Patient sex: M
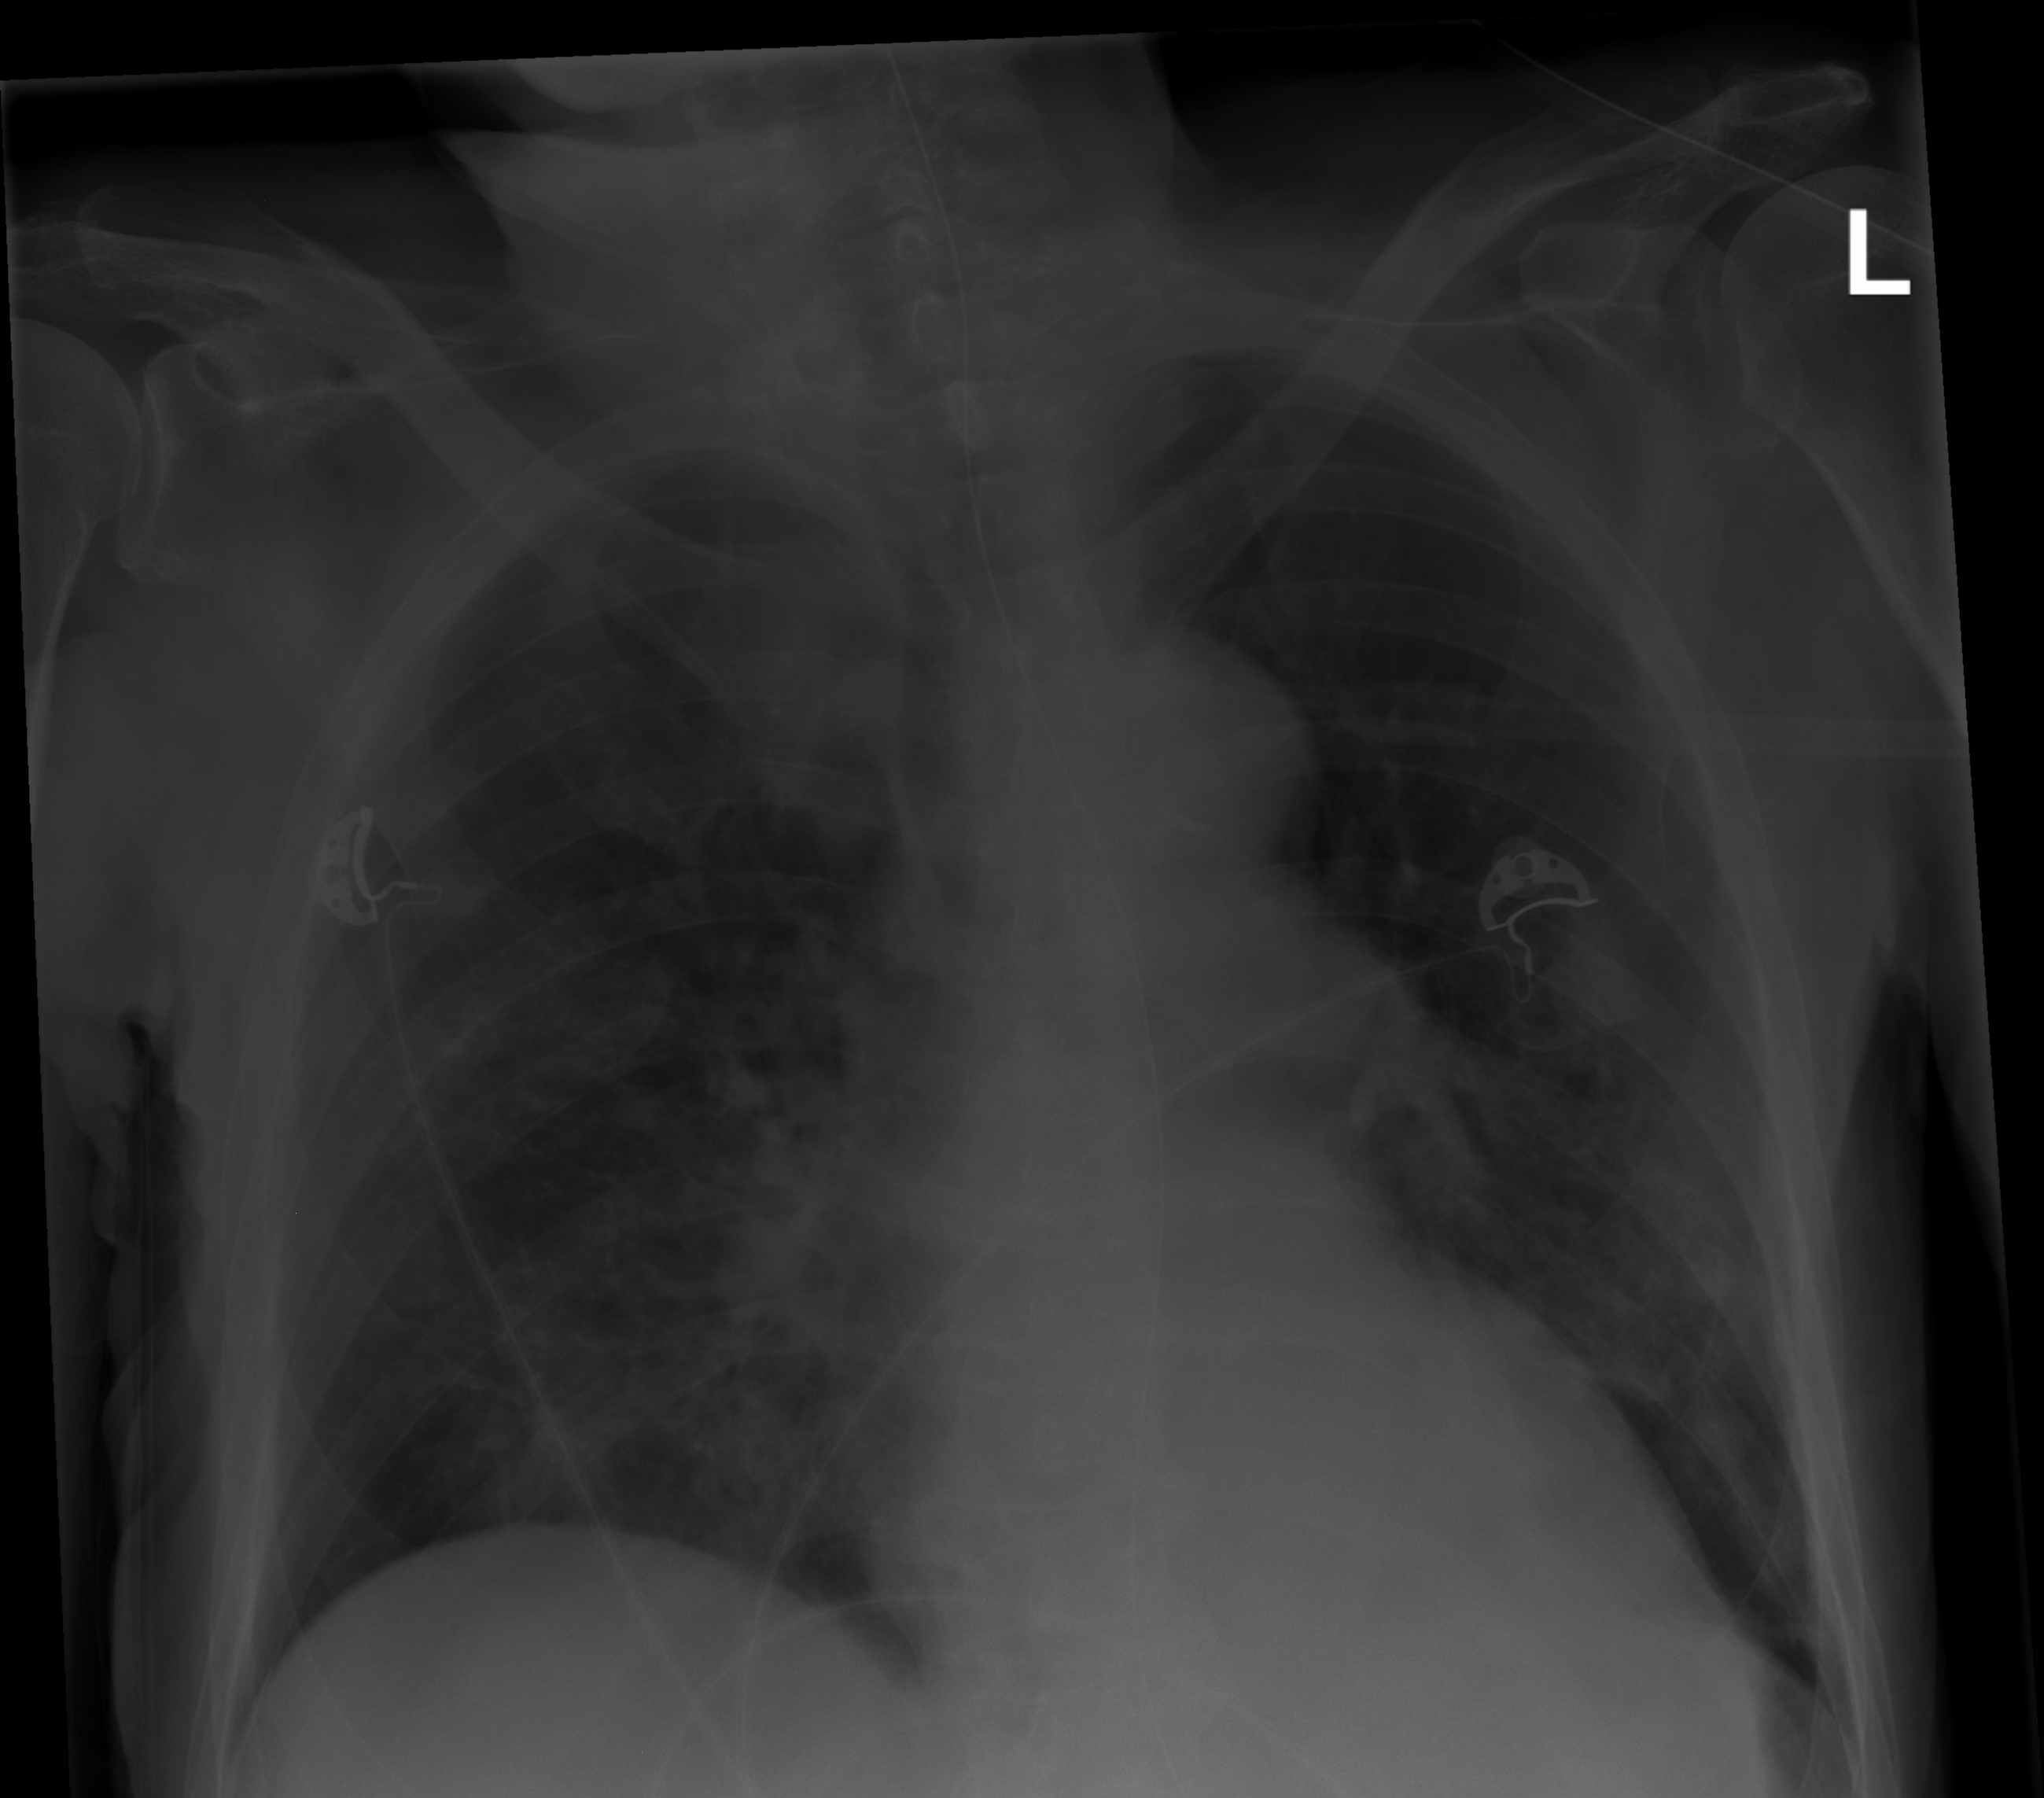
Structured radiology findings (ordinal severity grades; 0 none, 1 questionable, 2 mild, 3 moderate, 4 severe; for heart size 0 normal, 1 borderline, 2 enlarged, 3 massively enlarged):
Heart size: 1
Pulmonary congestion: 0
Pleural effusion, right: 1
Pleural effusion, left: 2
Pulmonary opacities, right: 2
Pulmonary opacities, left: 2
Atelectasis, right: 2
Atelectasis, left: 2